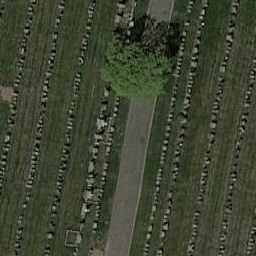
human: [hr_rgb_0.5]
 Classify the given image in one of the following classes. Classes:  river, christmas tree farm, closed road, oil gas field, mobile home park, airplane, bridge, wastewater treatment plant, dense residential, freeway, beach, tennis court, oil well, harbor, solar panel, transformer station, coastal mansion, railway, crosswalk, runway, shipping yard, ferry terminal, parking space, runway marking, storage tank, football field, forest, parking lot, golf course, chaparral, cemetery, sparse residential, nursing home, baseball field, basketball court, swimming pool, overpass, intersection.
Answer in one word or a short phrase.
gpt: cemetery